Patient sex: F
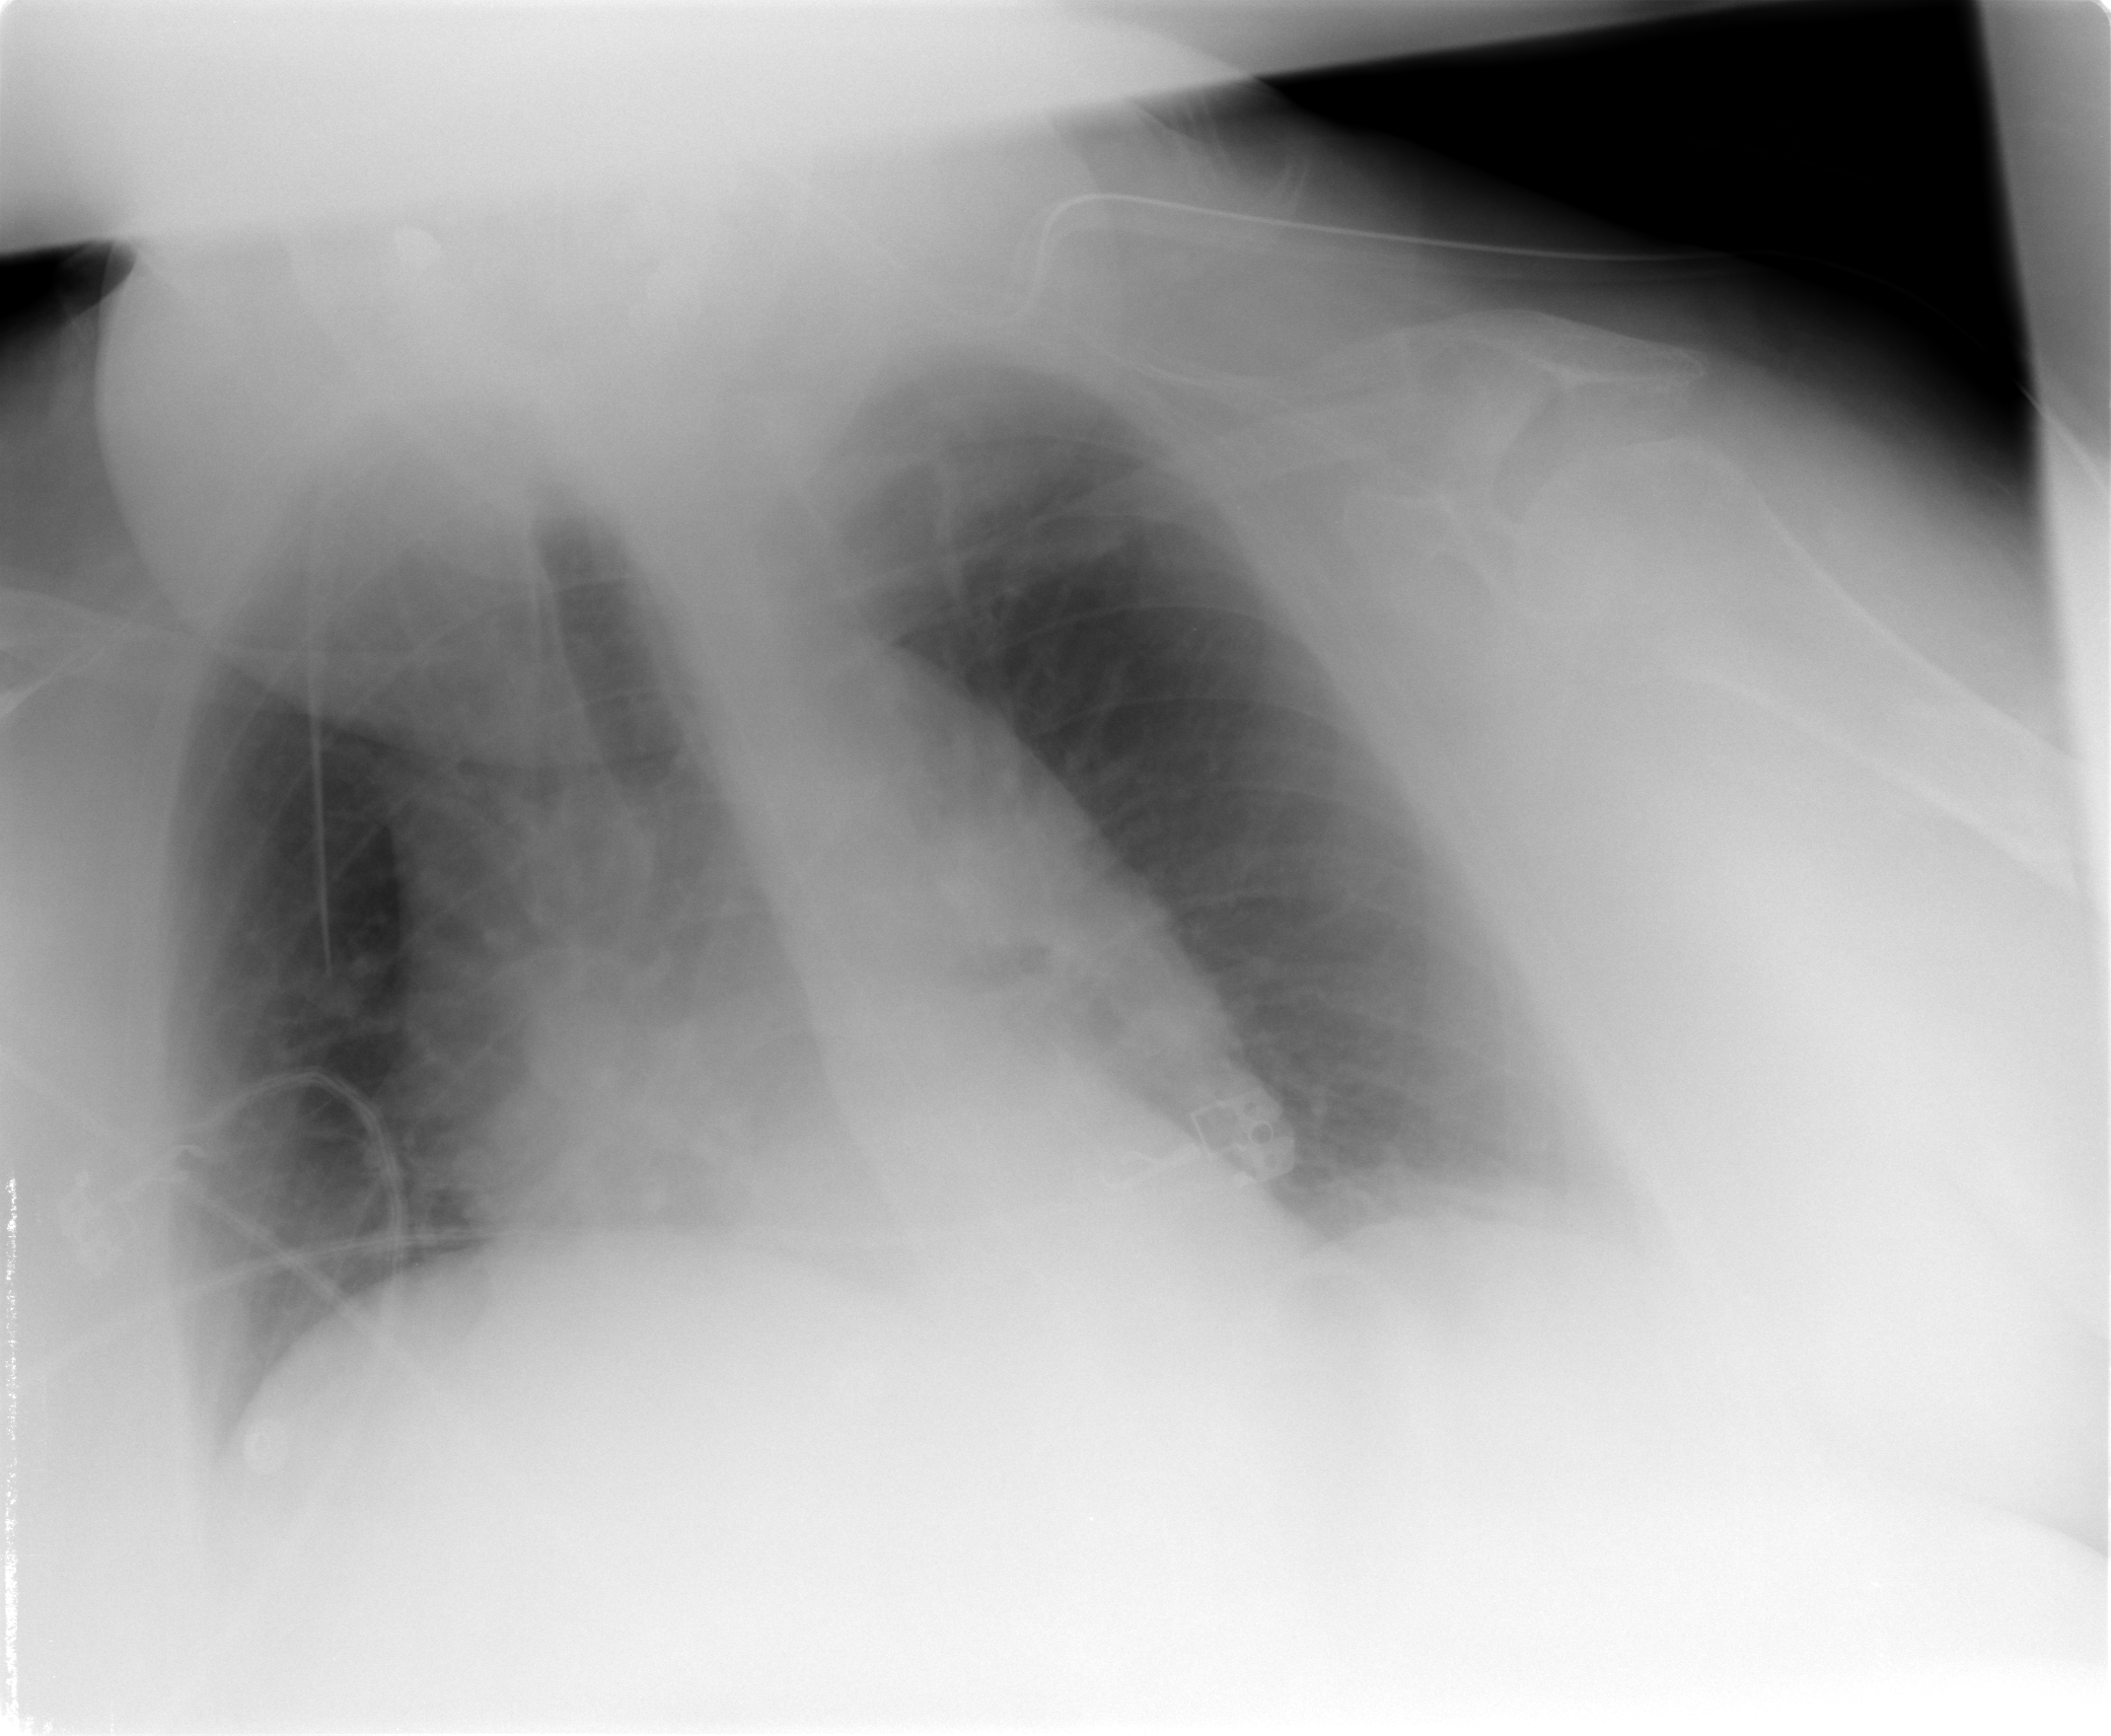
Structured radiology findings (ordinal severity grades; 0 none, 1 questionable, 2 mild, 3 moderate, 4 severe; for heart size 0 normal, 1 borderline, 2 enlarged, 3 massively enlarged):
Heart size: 2
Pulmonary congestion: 0
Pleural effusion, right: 0
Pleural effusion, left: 1
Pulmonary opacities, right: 0
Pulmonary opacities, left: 0
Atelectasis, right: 0
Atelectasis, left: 1